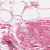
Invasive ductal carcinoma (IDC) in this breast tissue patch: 0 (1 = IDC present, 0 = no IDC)